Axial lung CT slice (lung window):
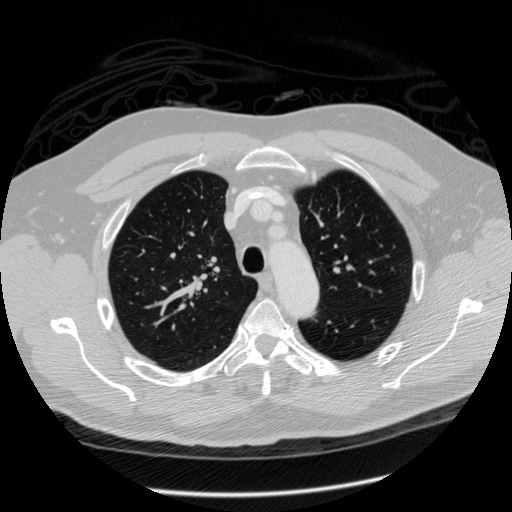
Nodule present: no